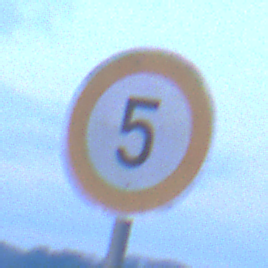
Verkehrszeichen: Geschwindigkeit5
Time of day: Dawn
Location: Outdoor (Urban)
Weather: PartlyCloudy
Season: NotSpecified
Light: Natural